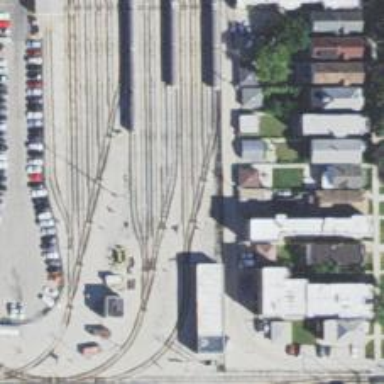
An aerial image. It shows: Electrified rail service yard.